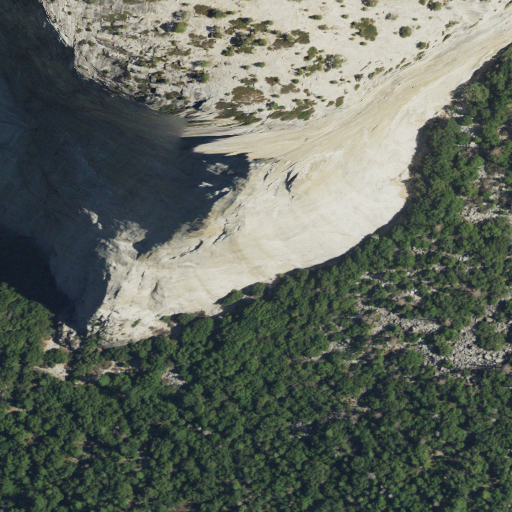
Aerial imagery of ridge(s) in California named El Capitan Moraine containing shrub, evergreen forest, and grassland